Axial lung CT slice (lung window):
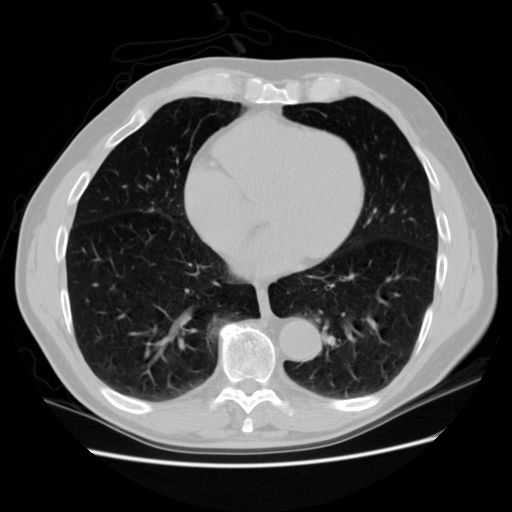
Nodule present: no